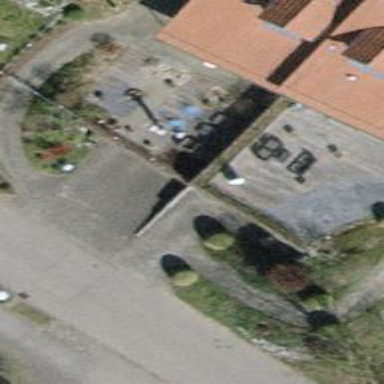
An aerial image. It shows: Parking area.